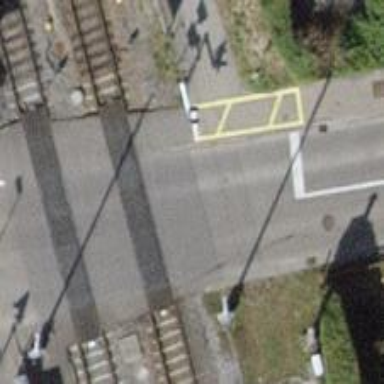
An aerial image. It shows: Level crossing at the railway with full barrier.